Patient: sex M, age 34
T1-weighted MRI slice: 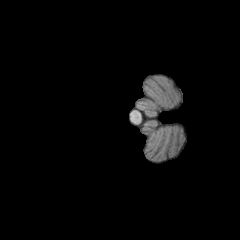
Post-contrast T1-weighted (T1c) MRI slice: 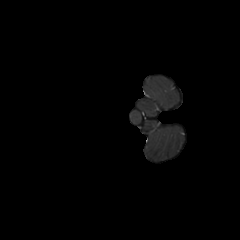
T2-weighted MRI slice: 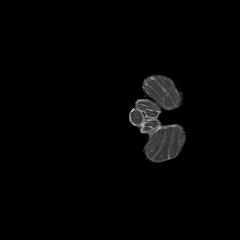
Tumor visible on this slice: no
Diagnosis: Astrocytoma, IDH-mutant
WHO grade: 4